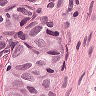
Metastatic tissue present: yes